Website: bh-photo
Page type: address-validator
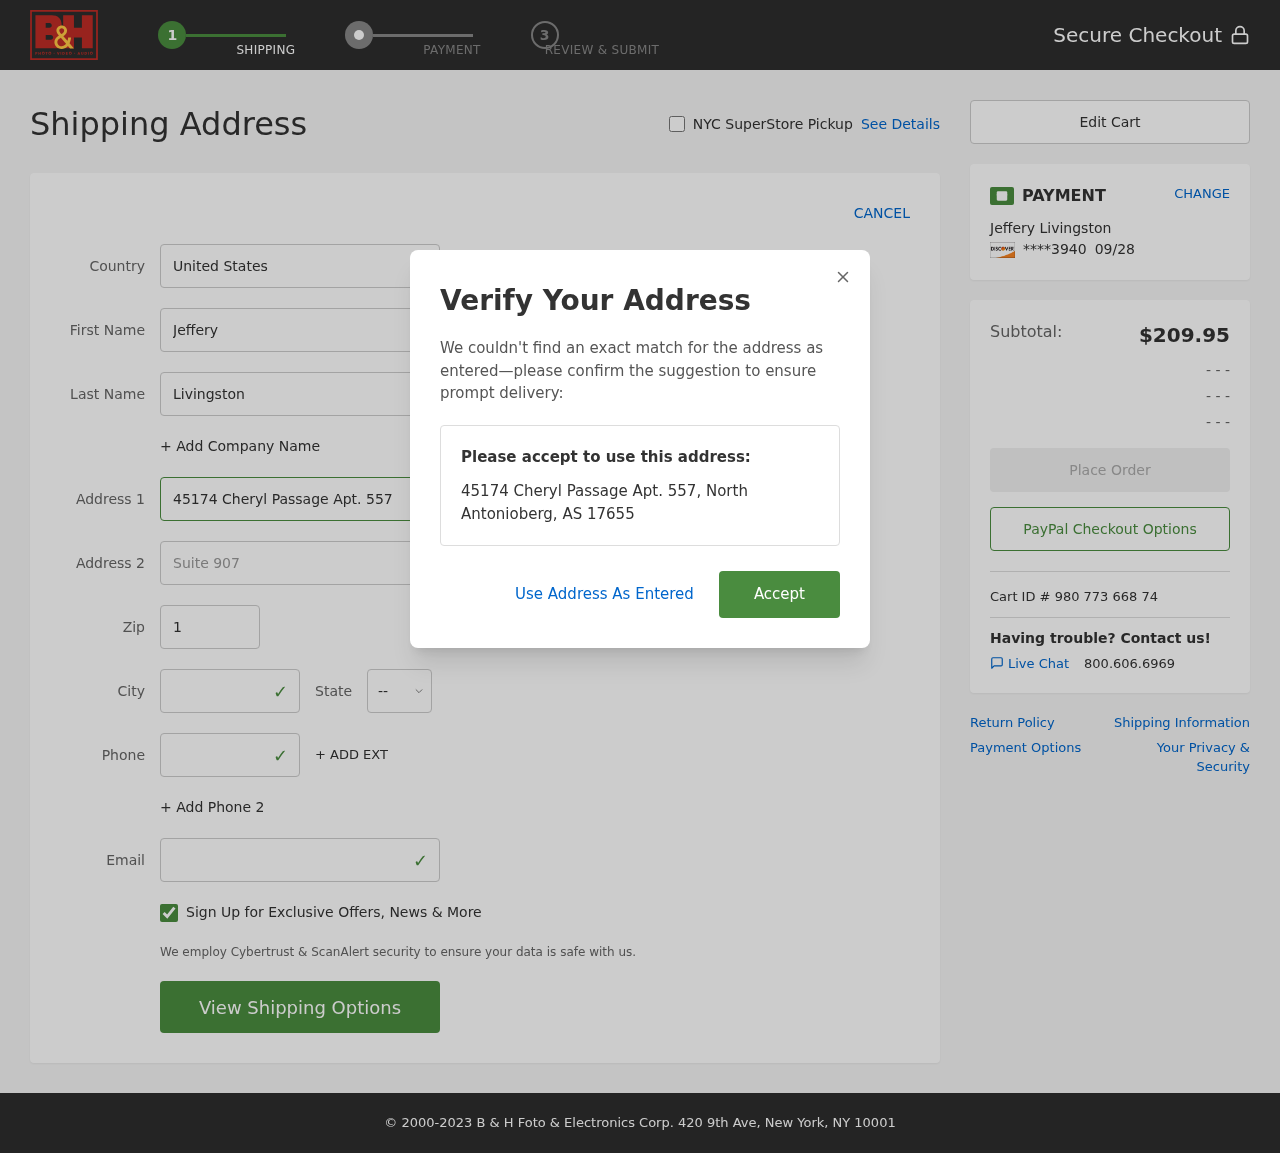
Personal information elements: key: PII_CARD_EXPIRY
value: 09/28
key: PII_CARD_LAST4
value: ****3940
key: PII_CITY
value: North Antonioberg
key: PII_COUNTRY
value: United States
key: PII_EMAIL
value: jlivingston@hotmail.com
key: PII_FIRSTNAME
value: Jeffery
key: PII_FULLNAME
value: Jeffery Livingston
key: PII_LASTNAME
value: Livingston
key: PII_PHONE
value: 8768495387
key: PII_POSTCODE
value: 17655
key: PII_STATE_ABBR
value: AS
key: PII_STREET
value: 45174 Cheryl Passage Apt. 557
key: PII_STREET2
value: Suite 907
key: PII_CITY_STATE_ZIP
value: North Antonioberg, AS 17655
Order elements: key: ORDER_SUBTOTAL
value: $209.95
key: ORDER_ID
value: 980 773 668 74